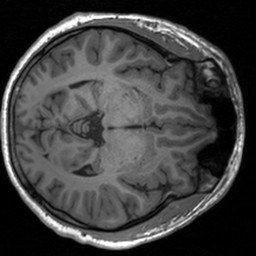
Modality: T1w
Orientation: axial
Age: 22
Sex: male
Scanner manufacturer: siemens
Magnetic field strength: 3 T
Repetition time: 1.9 s
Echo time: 0.00226 s